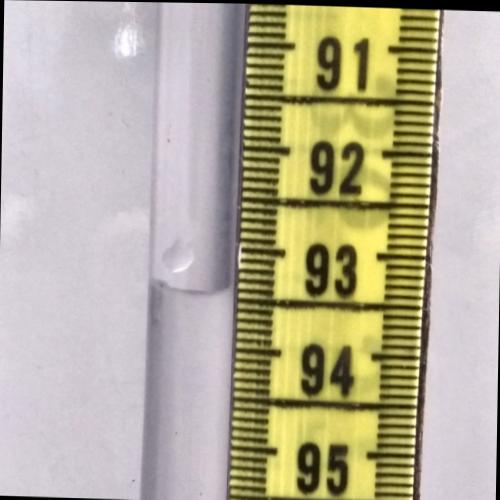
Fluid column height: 93.4 cm